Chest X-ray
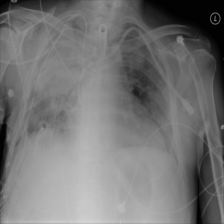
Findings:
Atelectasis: negative
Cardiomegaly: negative
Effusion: negative
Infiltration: negative
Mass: positive
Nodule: negative
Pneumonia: negative
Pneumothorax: positive
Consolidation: positive
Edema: negative
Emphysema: positive
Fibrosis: negative
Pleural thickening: negative
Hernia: negative